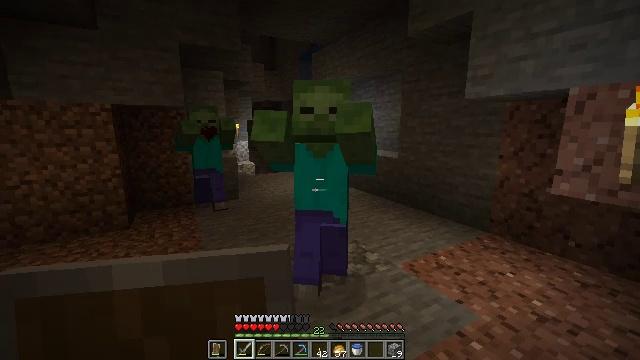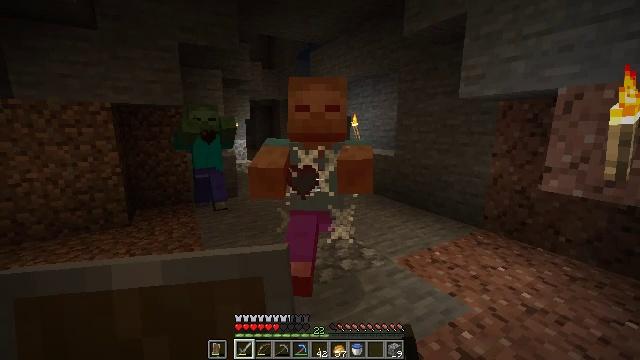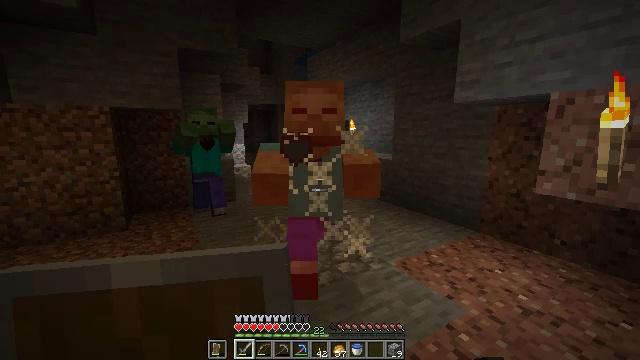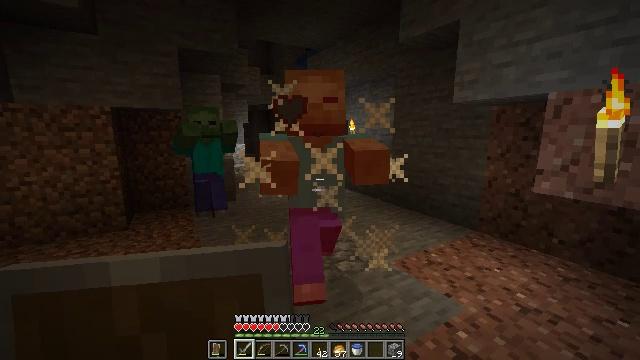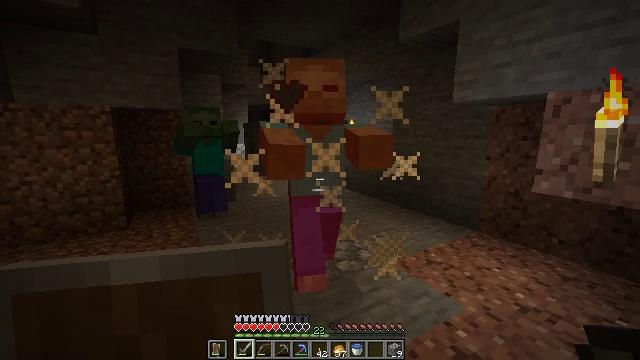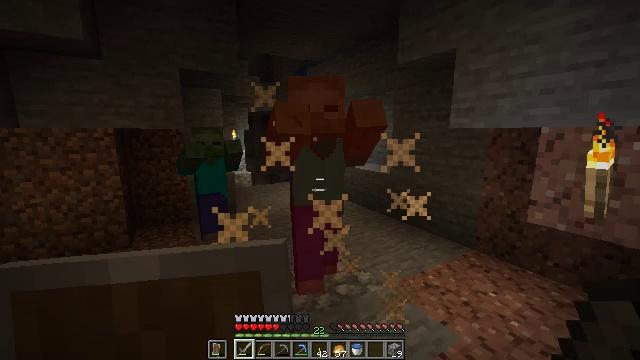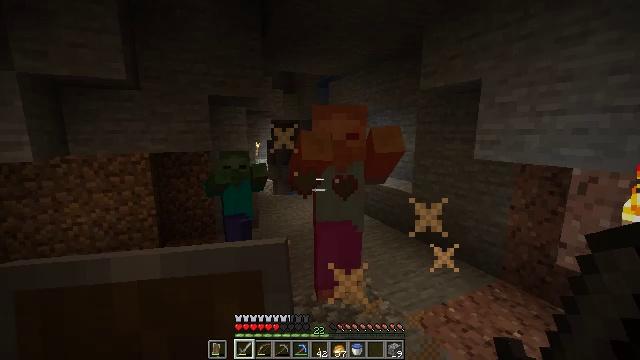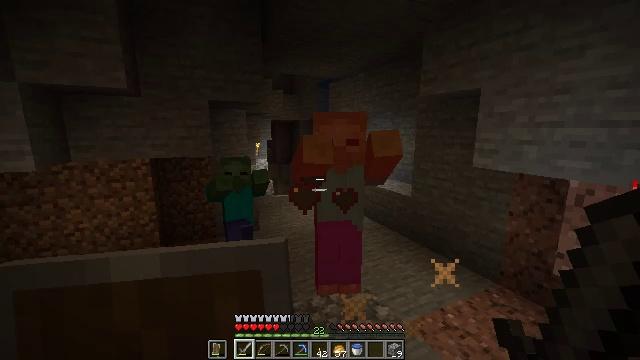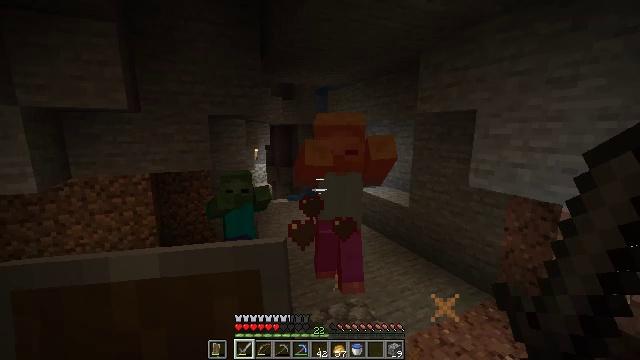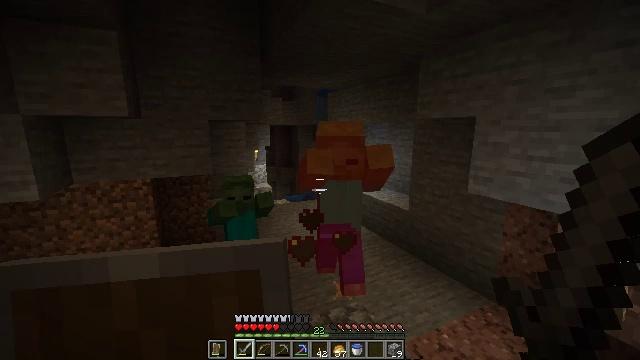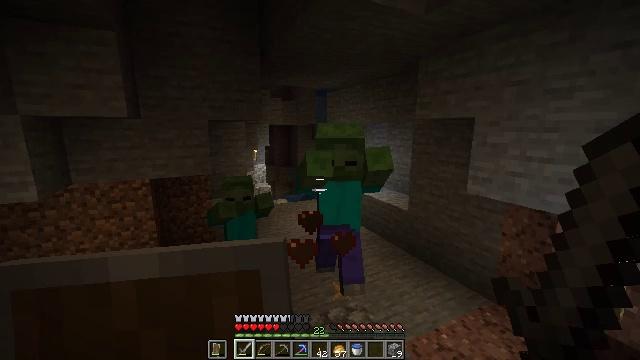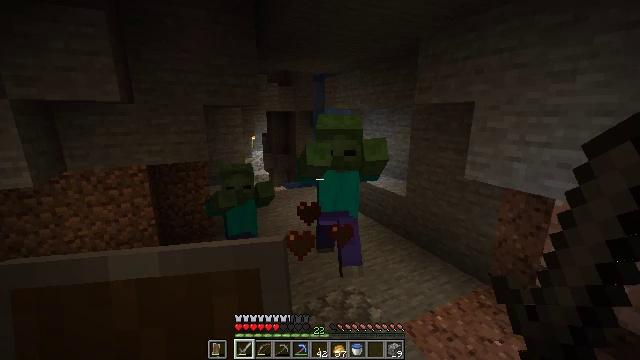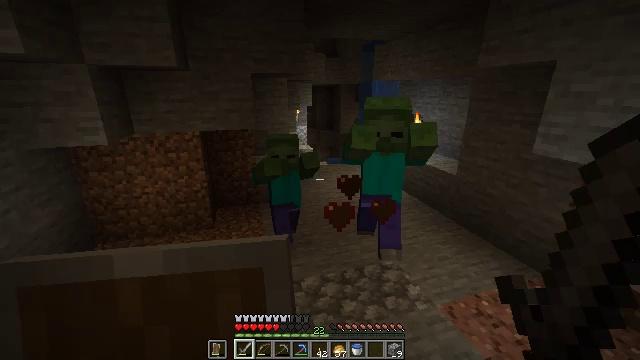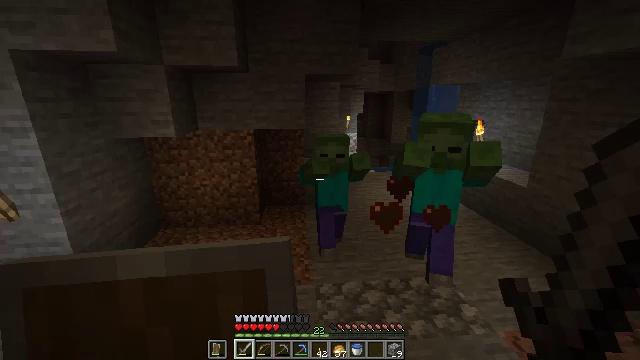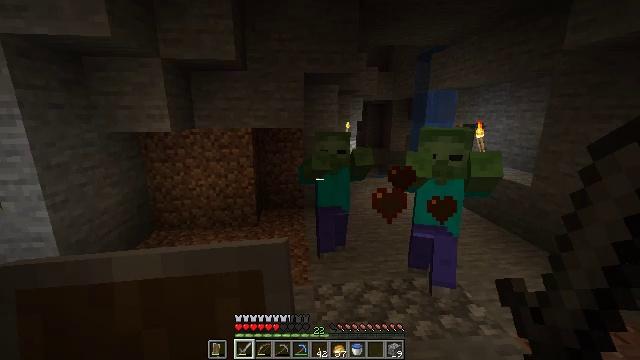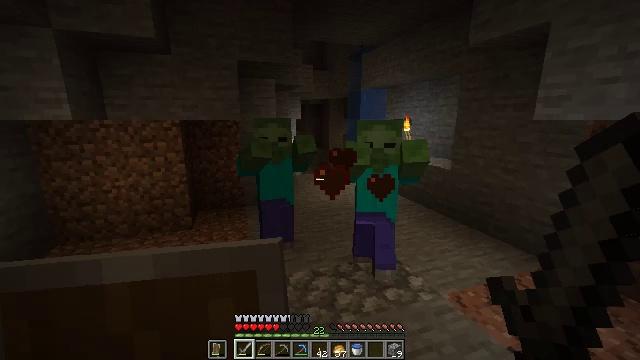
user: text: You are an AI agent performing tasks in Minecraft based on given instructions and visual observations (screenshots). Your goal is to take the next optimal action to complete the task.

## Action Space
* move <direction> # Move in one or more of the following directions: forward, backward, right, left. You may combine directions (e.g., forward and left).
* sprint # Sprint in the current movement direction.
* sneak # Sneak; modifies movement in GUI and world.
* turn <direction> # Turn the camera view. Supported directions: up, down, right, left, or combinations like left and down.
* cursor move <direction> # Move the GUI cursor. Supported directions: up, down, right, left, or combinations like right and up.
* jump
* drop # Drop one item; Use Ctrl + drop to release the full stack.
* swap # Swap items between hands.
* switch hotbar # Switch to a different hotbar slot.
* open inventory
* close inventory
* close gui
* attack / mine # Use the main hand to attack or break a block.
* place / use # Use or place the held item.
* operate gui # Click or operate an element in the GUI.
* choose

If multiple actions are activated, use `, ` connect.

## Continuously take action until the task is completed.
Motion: motion action
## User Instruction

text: Combat the zombie.
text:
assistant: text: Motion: attack / mine
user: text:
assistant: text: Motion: attack / mine
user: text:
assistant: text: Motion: attack / mine
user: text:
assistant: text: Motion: attack / mine
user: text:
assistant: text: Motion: attack / mine, jump
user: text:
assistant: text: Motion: turn left, jump
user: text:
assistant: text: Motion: jump
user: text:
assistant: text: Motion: no_op
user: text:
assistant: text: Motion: no_op
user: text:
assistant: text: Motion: no_op
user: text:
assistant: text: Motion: move forward, turn down
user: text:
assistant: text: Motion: move forward, turn left and down
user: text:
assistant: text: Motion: move forward, turn left and up
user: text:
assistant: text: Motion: turn up
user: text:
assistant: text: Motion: turn right
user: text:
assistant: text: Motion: turn right and down
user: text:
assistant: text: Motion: no_op
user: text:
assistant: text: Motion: turn down
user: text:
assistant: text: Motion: turn left and down, jump
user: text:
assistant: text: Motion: turn left and up, jump
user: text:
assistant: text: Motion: turn left, jump
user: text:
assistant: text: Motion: turn right and down
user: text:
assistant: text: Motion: turn right and down
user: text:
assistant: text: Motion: turn right and down
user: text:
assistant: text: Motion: turn down
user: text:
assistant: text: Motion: attack / mine
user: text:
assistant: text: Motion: turn right, attack / mine
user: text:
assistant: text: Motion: attack / mine
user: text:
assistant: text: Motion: turn right and up, attack / mine
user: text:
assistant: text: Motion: move back, attack / mine